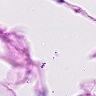
Metastatic tissue present: no